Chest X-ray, AP view. Patient: 55 years old, sex M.
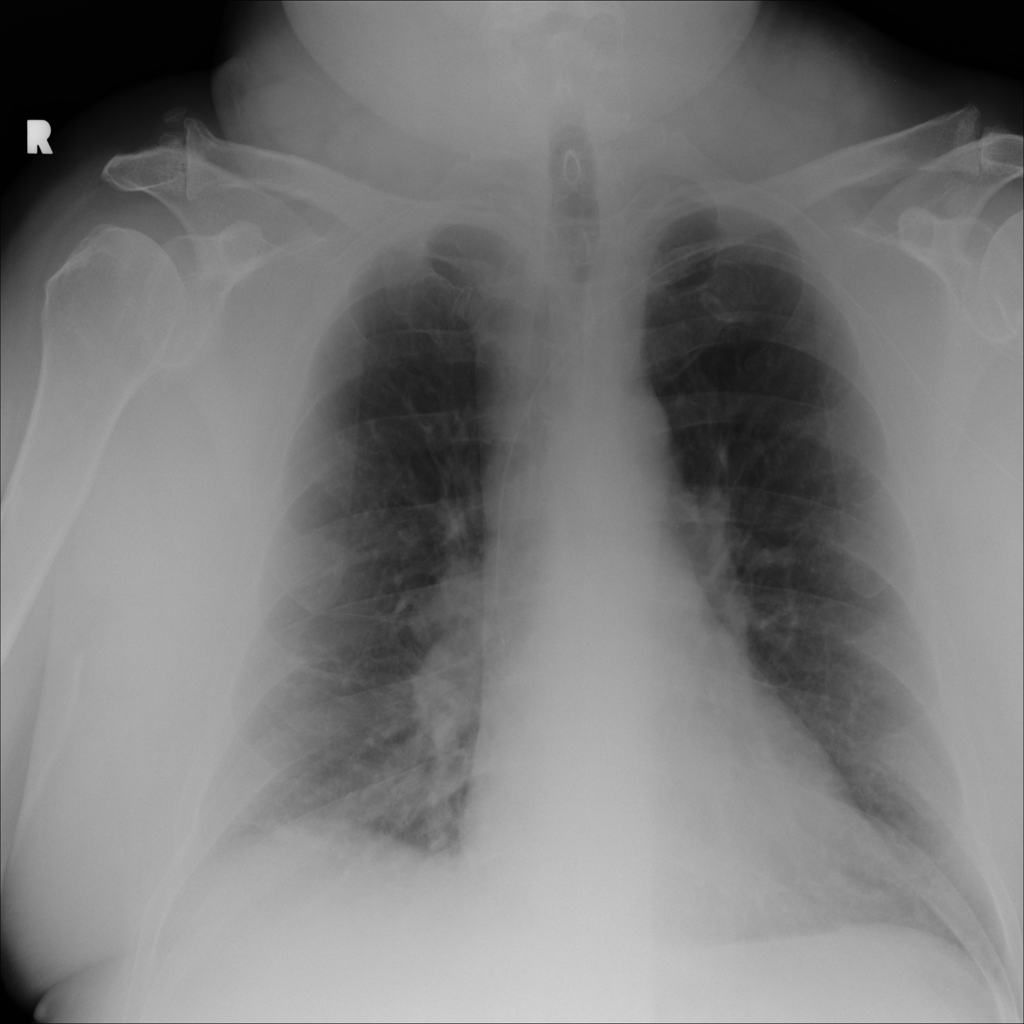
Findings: No Finding